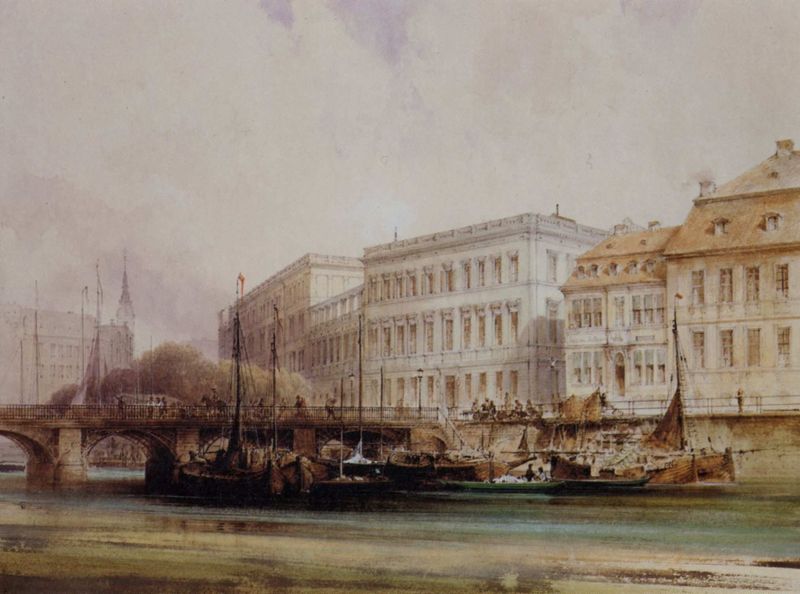
Titel: Berlin, Spree an der Burgstraße und Neue Friedrichsbrücke
Künstler: Carl Graeb
Standort: Berlin
Institution: Berlin Museum
Schlagwörter: baum, blau, blätter, dunkel, gemälde, himmel, laub, schatten, wasser, weiß, wolken, aquarell, bäume, fluss, grün, kirchturm, landschaft, menschen, ocker, stadt, ufer, braun, fenster, frankreich, grau, hell, laternen, licht, orange, paris, pfeiler, strasse, tür, türkis, dach, gebäude, haus, rot, zaun, beige, leute, holland, öl, häuser, kalt, nass, regenhimmel, spiegelung, brücke, brüstung, gehen, kanal, kirche, rauch, rosa, schön, boot, boote, genre, kamin, kamine, pferd, reiter, schornstein, turm, turmspitze, küste, schiff, schiffe, segel, segelschiffe, wellen, bogen, fassade, fassaden, passanten, venedig, mast, dächer, mauer, schornsteine, dunst, lila, nebel, violett, fußgänger, schlot, hafen, lastkähne, rundbogen, schiffahrt, seine, joche, kai, masten, regentag, treppe, lciht, geländer, anlegen, schlote, bögen, erker, palast, dachfenster, gauben, koloriert, wimpel, mansarde, fluchtpunkt, pfer, rundbögen, verkehr, ankern, etagen, wien, voute, london, stockwerke, absperrung, häuserzeile, flachdach, mietshäuser, lasierend, brückenpfeiler, gesimse, gaupe, häuserfront, prag, uferstraße, häuder, häsuer, taggelage, stickwerke, mansardfenster, themse, barockbauten, welen, klassizistische, tiefwasser